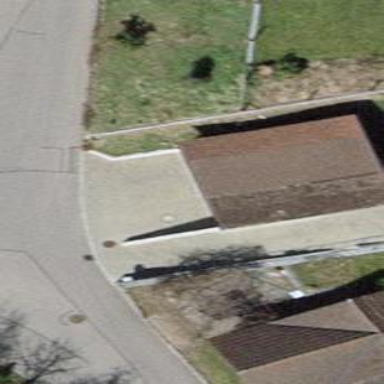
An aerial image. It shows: Group of garages.